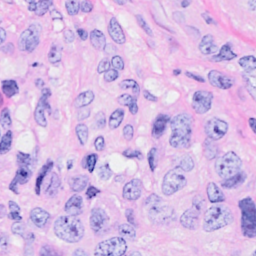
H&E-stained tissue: Breast